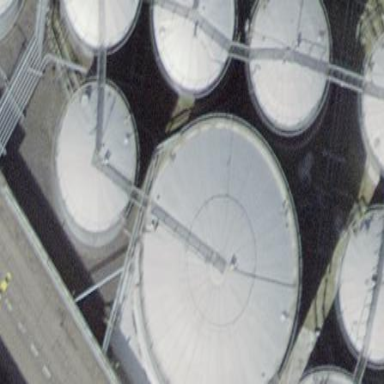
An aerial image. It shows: Industrial building with storage tank.